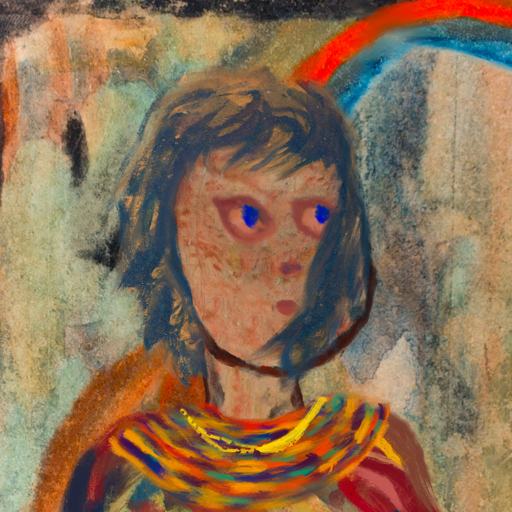
Background: Childish, Head And Neck Side: Orphan, Face Side: Mother_And_Son_Mother, Bust: Mother_And_Son_Son, Hair Side: In_The_Sun, Head Accessory: Blank, Second Necklace: An_Impression_2, Necklace: Irani_1, Baby: Blank